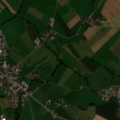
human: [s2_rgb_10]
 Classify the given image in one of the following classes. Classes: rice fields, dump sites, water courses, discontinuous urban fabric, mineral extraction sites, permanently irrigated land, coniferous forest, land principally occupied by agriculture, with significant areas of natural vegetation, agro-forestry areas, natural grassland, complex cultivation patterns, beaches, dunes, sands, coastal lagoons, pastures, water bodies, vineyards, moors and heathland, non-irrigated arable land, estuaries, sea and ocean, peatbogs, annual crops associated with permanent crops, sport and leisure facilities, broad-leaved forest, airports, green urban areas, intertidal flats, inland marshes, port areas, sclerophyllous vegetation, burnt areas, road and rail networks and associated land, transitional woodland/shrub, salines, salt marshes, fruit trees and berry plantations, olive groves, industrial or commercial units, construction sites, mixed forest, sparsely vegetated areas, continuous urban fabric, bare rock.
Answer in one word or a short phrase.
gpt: discontinuous urban fabric, non-irrigated arable land, complex cultivation patterns